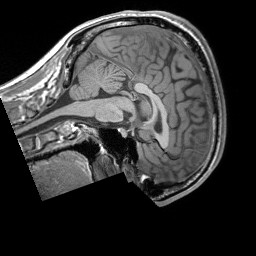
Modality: T1w
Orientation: sagittal
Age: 24
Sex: male
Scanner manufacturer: siemens
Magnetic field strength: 3 T
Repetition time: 1.9 s
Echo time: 0.00252 s